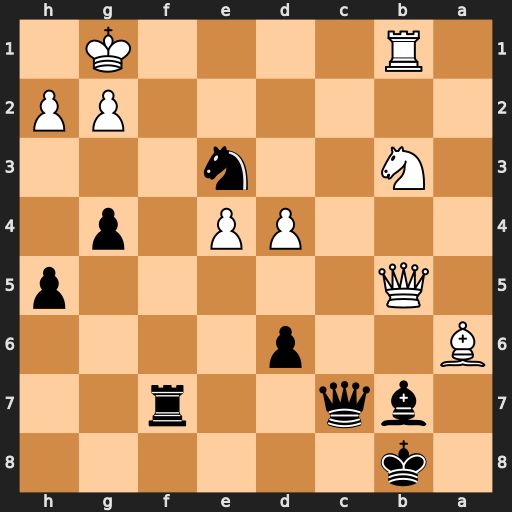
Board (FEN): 1k6/1bq2r2/B2p4/1Q5p/3PP1p1/1N2n3/6PP/1R4K1
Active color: b
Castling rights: -
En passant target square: -
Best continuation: Qc2 Nd2 Qxd2 Qe8+ Ka7